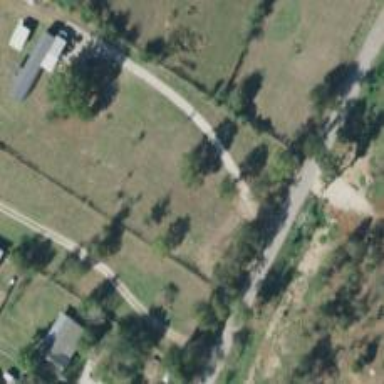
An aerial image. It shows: Driveway leading to service road.